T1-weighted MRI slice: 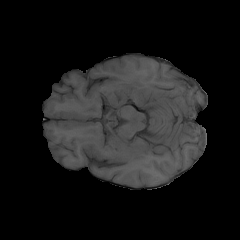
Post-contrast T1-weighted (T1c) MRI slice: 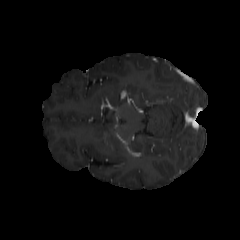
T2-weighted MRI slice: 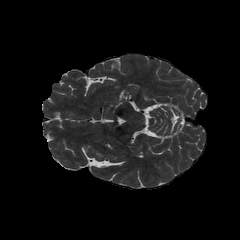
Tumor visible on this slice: no